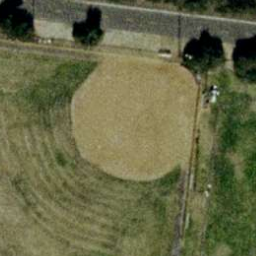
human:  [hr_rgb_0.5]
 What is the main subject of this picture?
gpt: baseball diamond